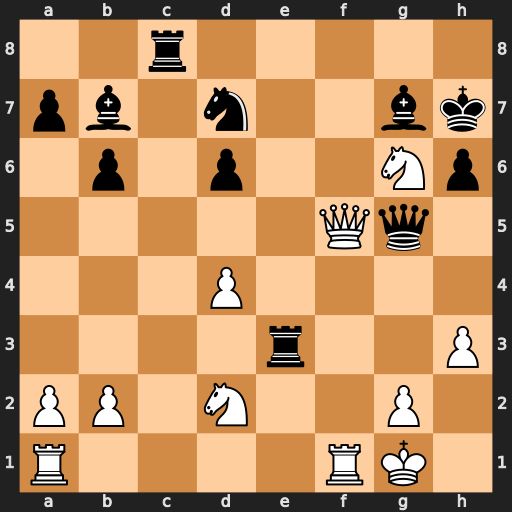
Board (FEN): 2r5/pb1n2bk/1p1p2Np/5Qq1/3P4/4r2P/PP1N2P1/R4RK1
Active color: w
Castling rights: -
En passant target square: -
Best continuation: Nf8+ Kh8 Qh7#